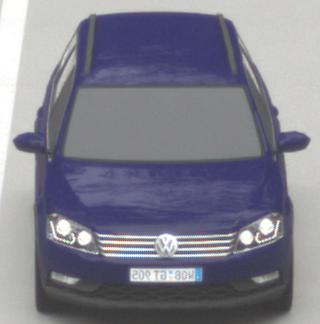
Make: VW
Model: Passat Alltrack 1.8 TSI
Detailed model: Passat (B7) Alltrack
Model produced from: 2012/03
Model produced until: 2013/06
Doors: 5
Color: blue
Road condition: wet road
Daytime: morning or afternoon
Contrast: low contrast